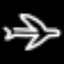
Label: airplane